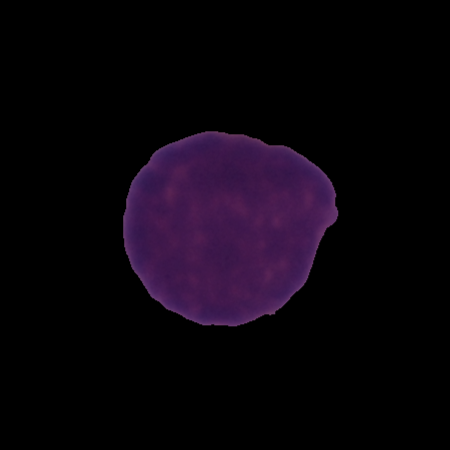
Label: healthy